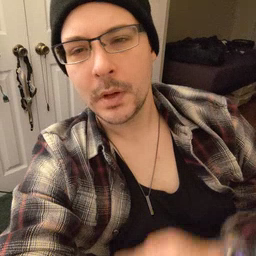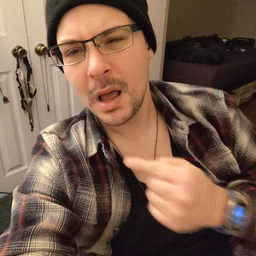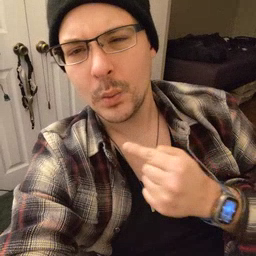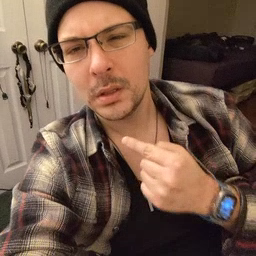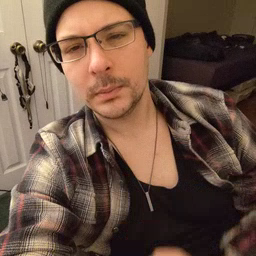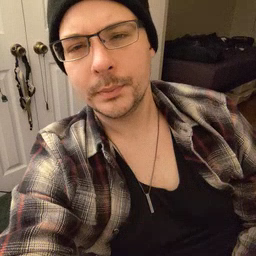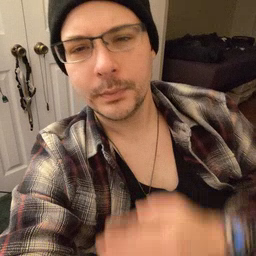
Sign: owie